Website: apple
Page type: account-selection
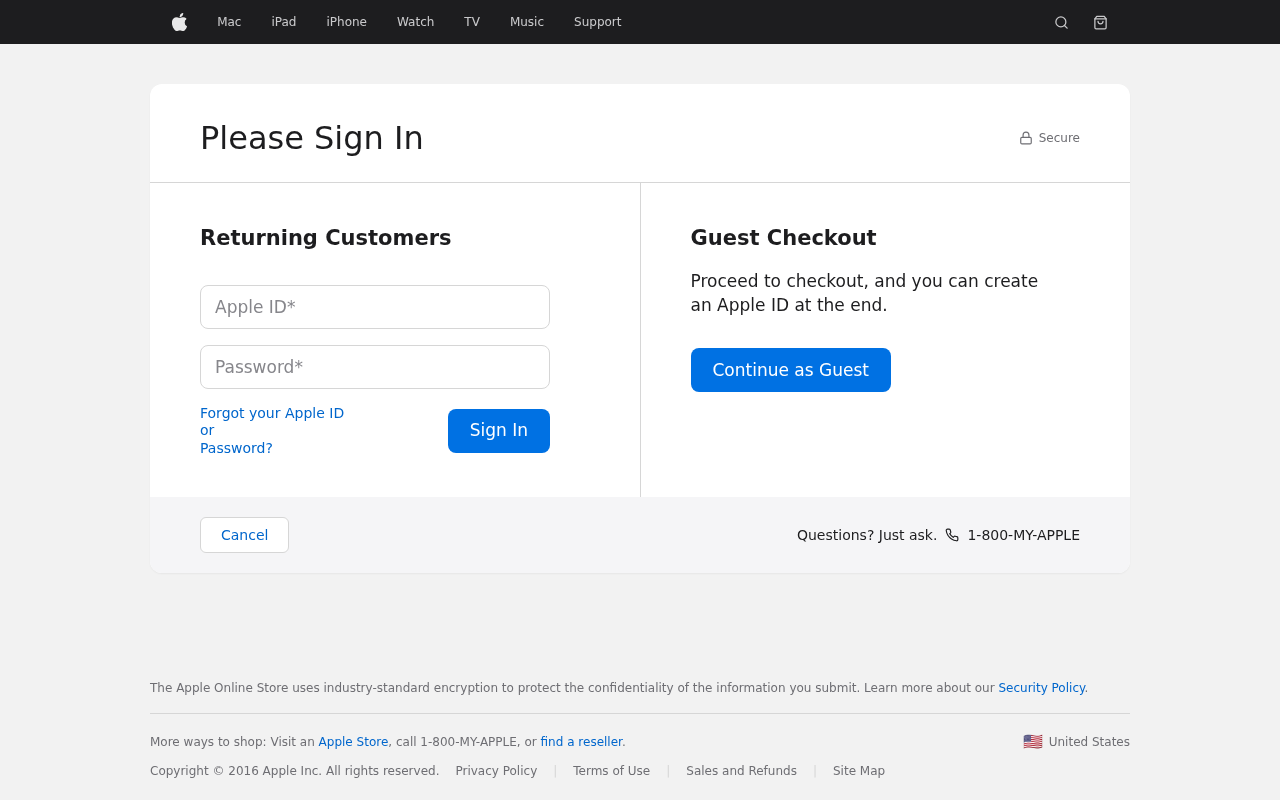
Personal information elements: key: PII_LOGIN_USERNAME
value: erika.wheeler